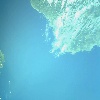
Label: water